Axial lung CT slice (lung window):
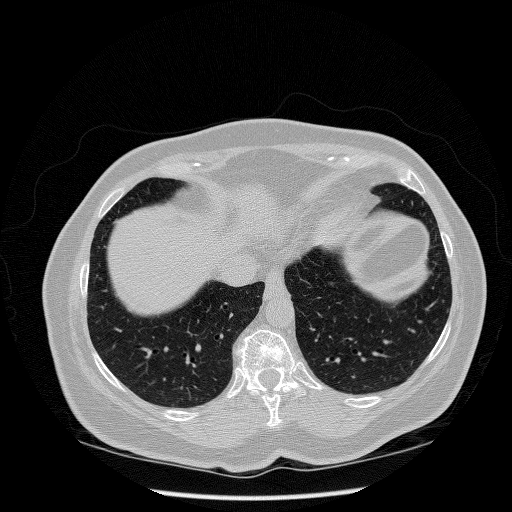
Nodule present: no